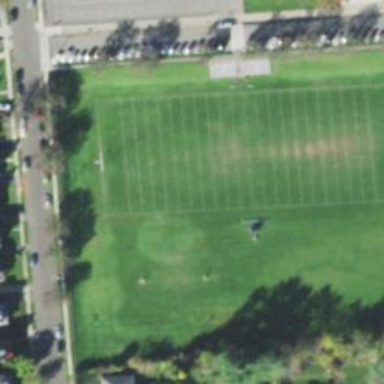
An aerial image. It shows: Soccer pitch designated for leisure and sports activities.